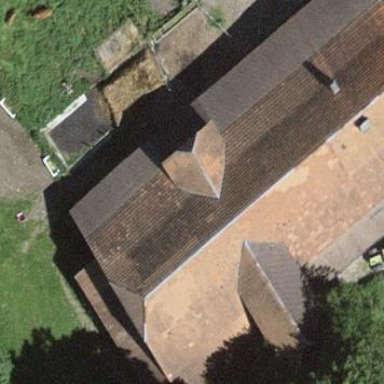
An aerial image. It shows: Farm building.